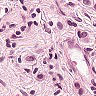
Metastatic tissue present: yes